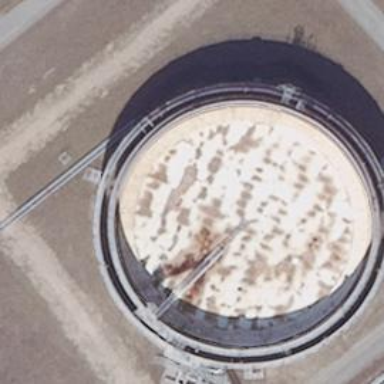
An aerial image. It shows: Storage tank which is man-made.